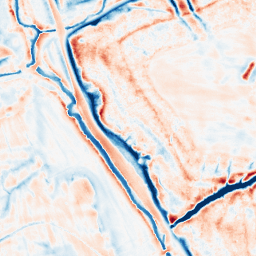
Category: edge_preserving
Decomposition family: bilateral
Decomposition parameters: d: 21
sigma_color: 75
sigma_space: 100
Upsampling method: sinc_hamming
Upsampling parameters: scale: 4
kernel_size: 8
Upsampling scale: 4